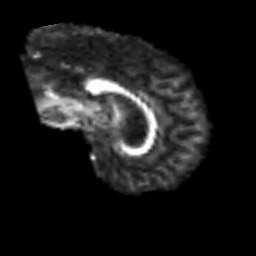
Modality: FA
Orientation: sagittal
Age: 75
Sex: male
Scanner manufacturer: siemens
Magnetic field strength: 3 T
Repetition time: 3.2 s
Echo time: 0.081 s